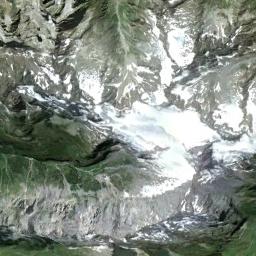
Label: snowberg